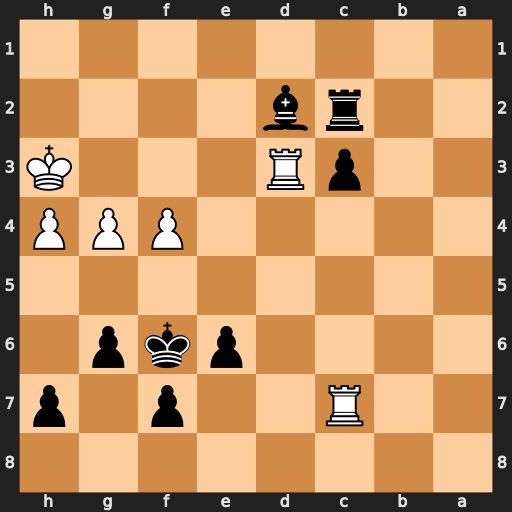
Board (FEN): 8/2R2p1p/4pkp1/8/5PPP/2pR3K/2rb4/8
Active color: b
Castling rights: -
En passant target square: -
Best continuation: Bxf4 g5+ Kf5